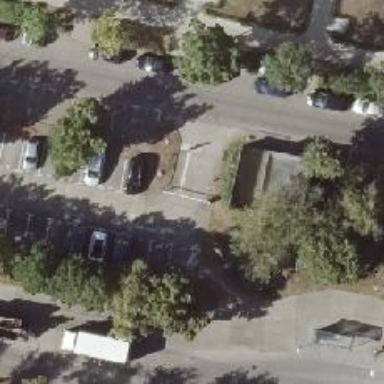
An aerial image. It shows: Concrete parking aisle as service road.